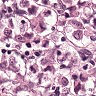
Metastatic tissue present: yes